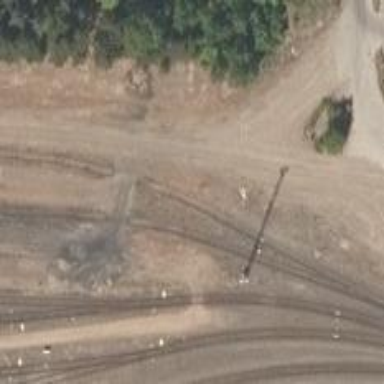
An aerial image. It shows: Railway signal.